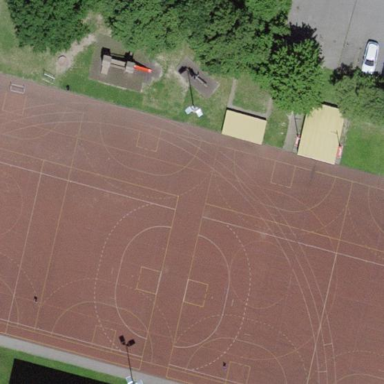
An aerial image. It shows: Multi-sport pitch with tartan surface.